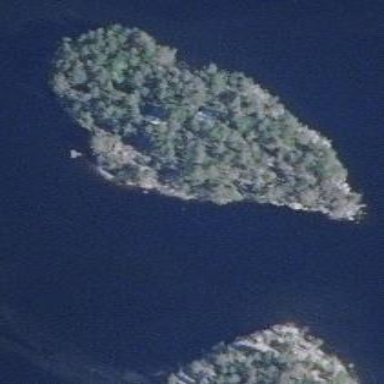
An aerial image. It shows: Islet.